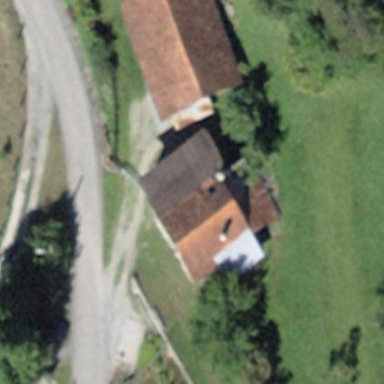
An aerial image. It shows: Simple and straightforward house.